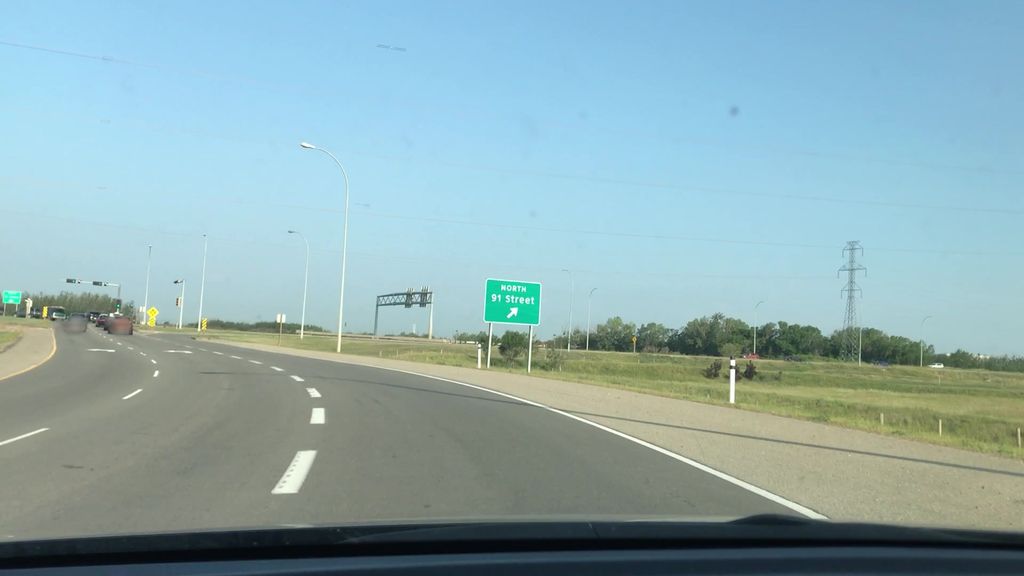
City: edmonton